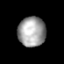
Tissue: prostate
Cell type: Myeloid cells
Senescence score: 0.8199
Nuclear area (px): 806
Mean DAPI intensity: 160.14